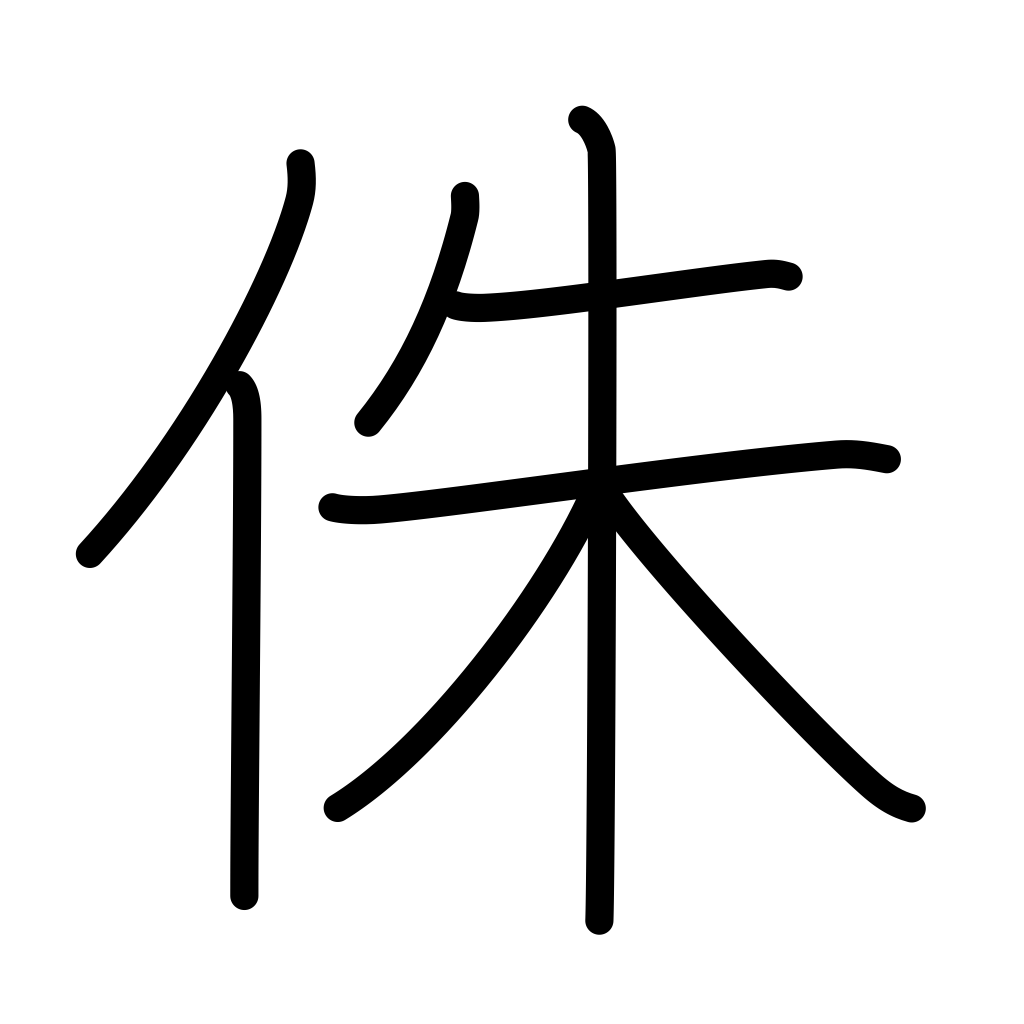
Meaning: actor, supporting post